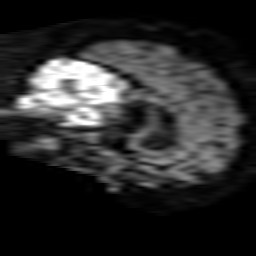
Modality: TRACE
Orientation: sagittal
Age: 55
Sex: male
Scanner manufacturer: philips
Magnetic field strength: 1.5 T
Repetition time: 4.667 s
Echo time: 0.07656 s